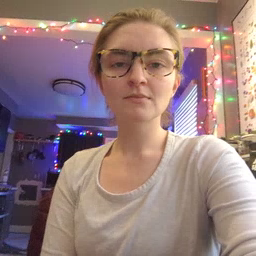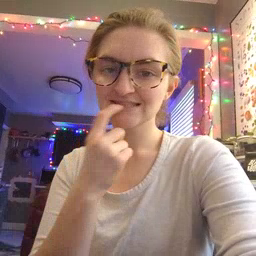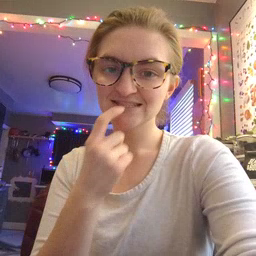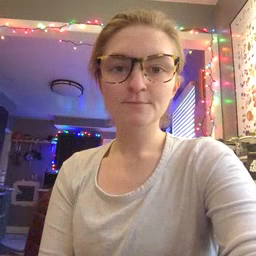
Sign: tooth